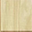
Piece: xx